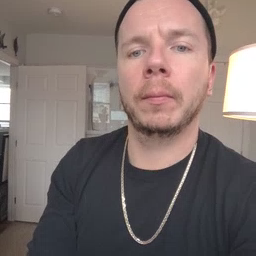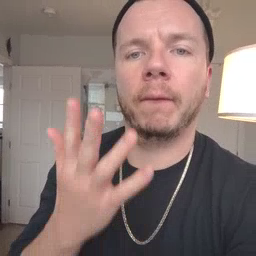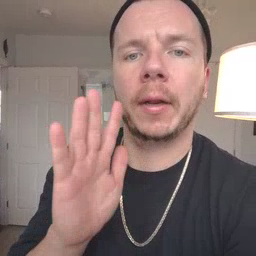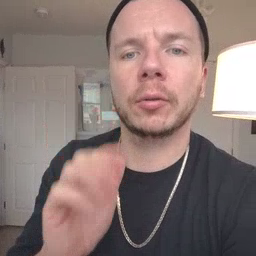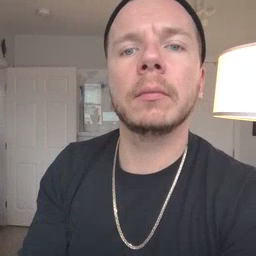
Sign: finish